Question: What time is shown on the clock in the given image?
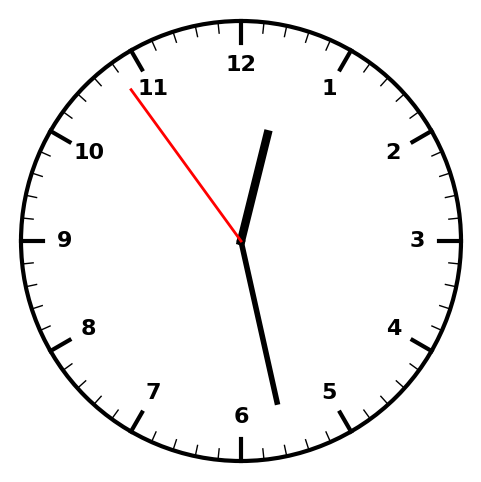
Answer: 12:27:54